Field crop: maize
Growth stage: 2
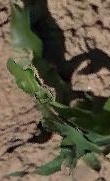
Species: maize